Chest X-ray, PA view. Patient: 48 years old, sex M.
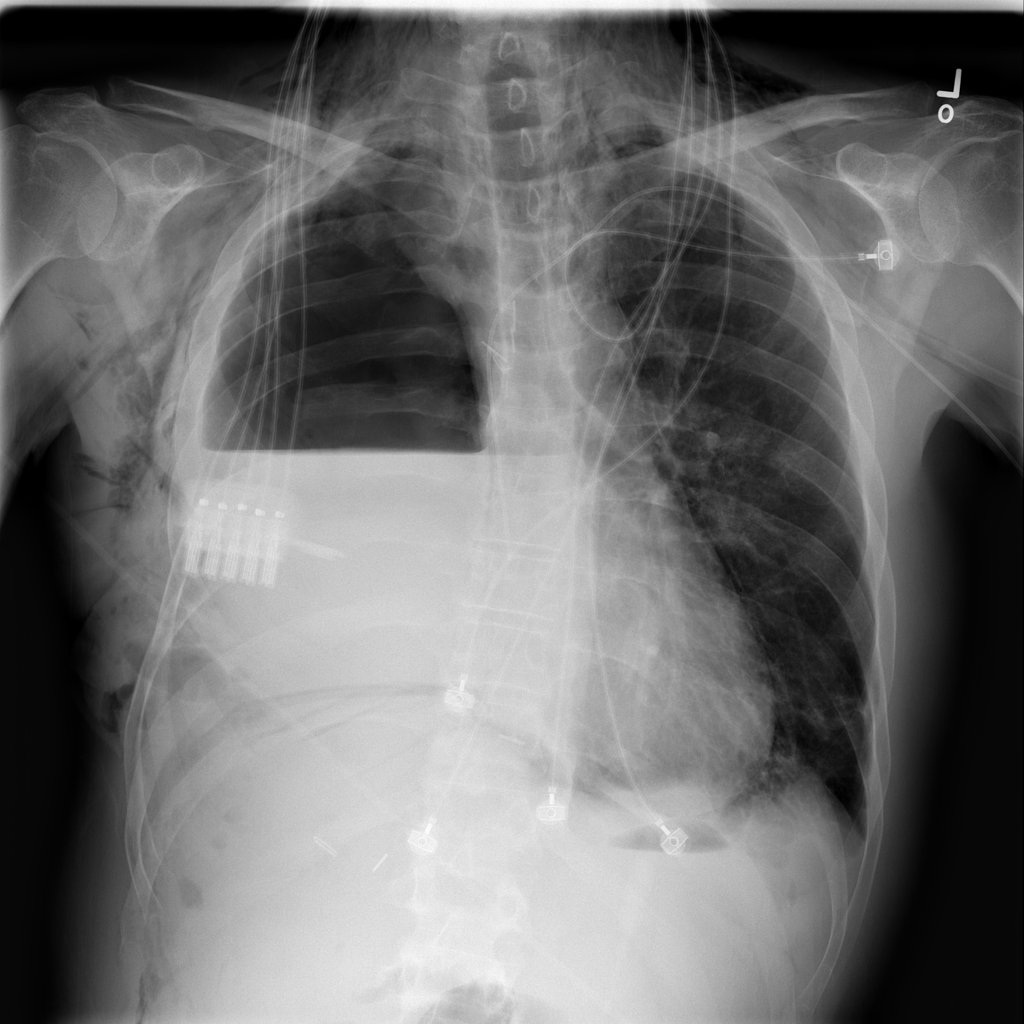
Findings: Emphysema, Pleural_Thickening